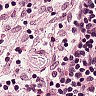
Metastatic tissue present: no